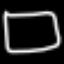
Label: square